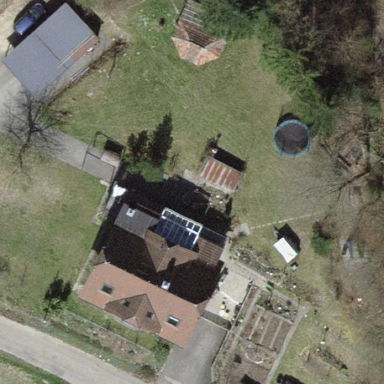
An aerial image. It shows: Farmyard area.